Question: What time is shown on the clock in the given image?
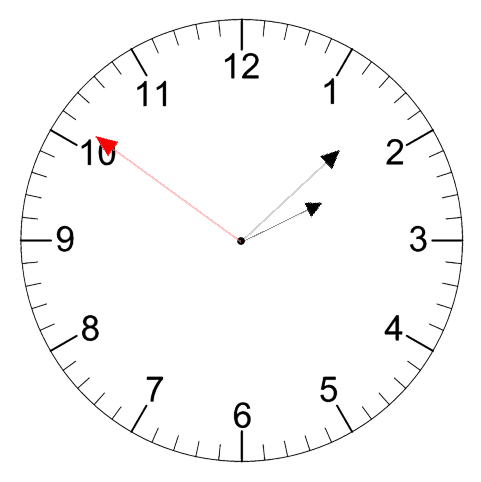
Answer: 02:07:51